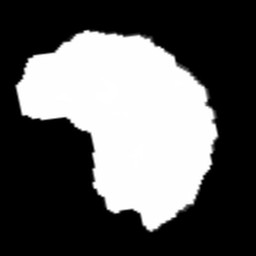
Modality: FA
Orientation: sagittal
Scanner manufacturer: siemens
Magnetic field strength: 3 T
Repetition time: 3.6 s
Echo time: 0.092 s